Question: My problem is on this image:

I have this problem with Xcode 6 and I would like to know if there is a way to solve this problem programmatically... I would like to write a code which adapt my view controller to all devices... Is it possible??
(I already tried auto layout manually but I am really bad)...
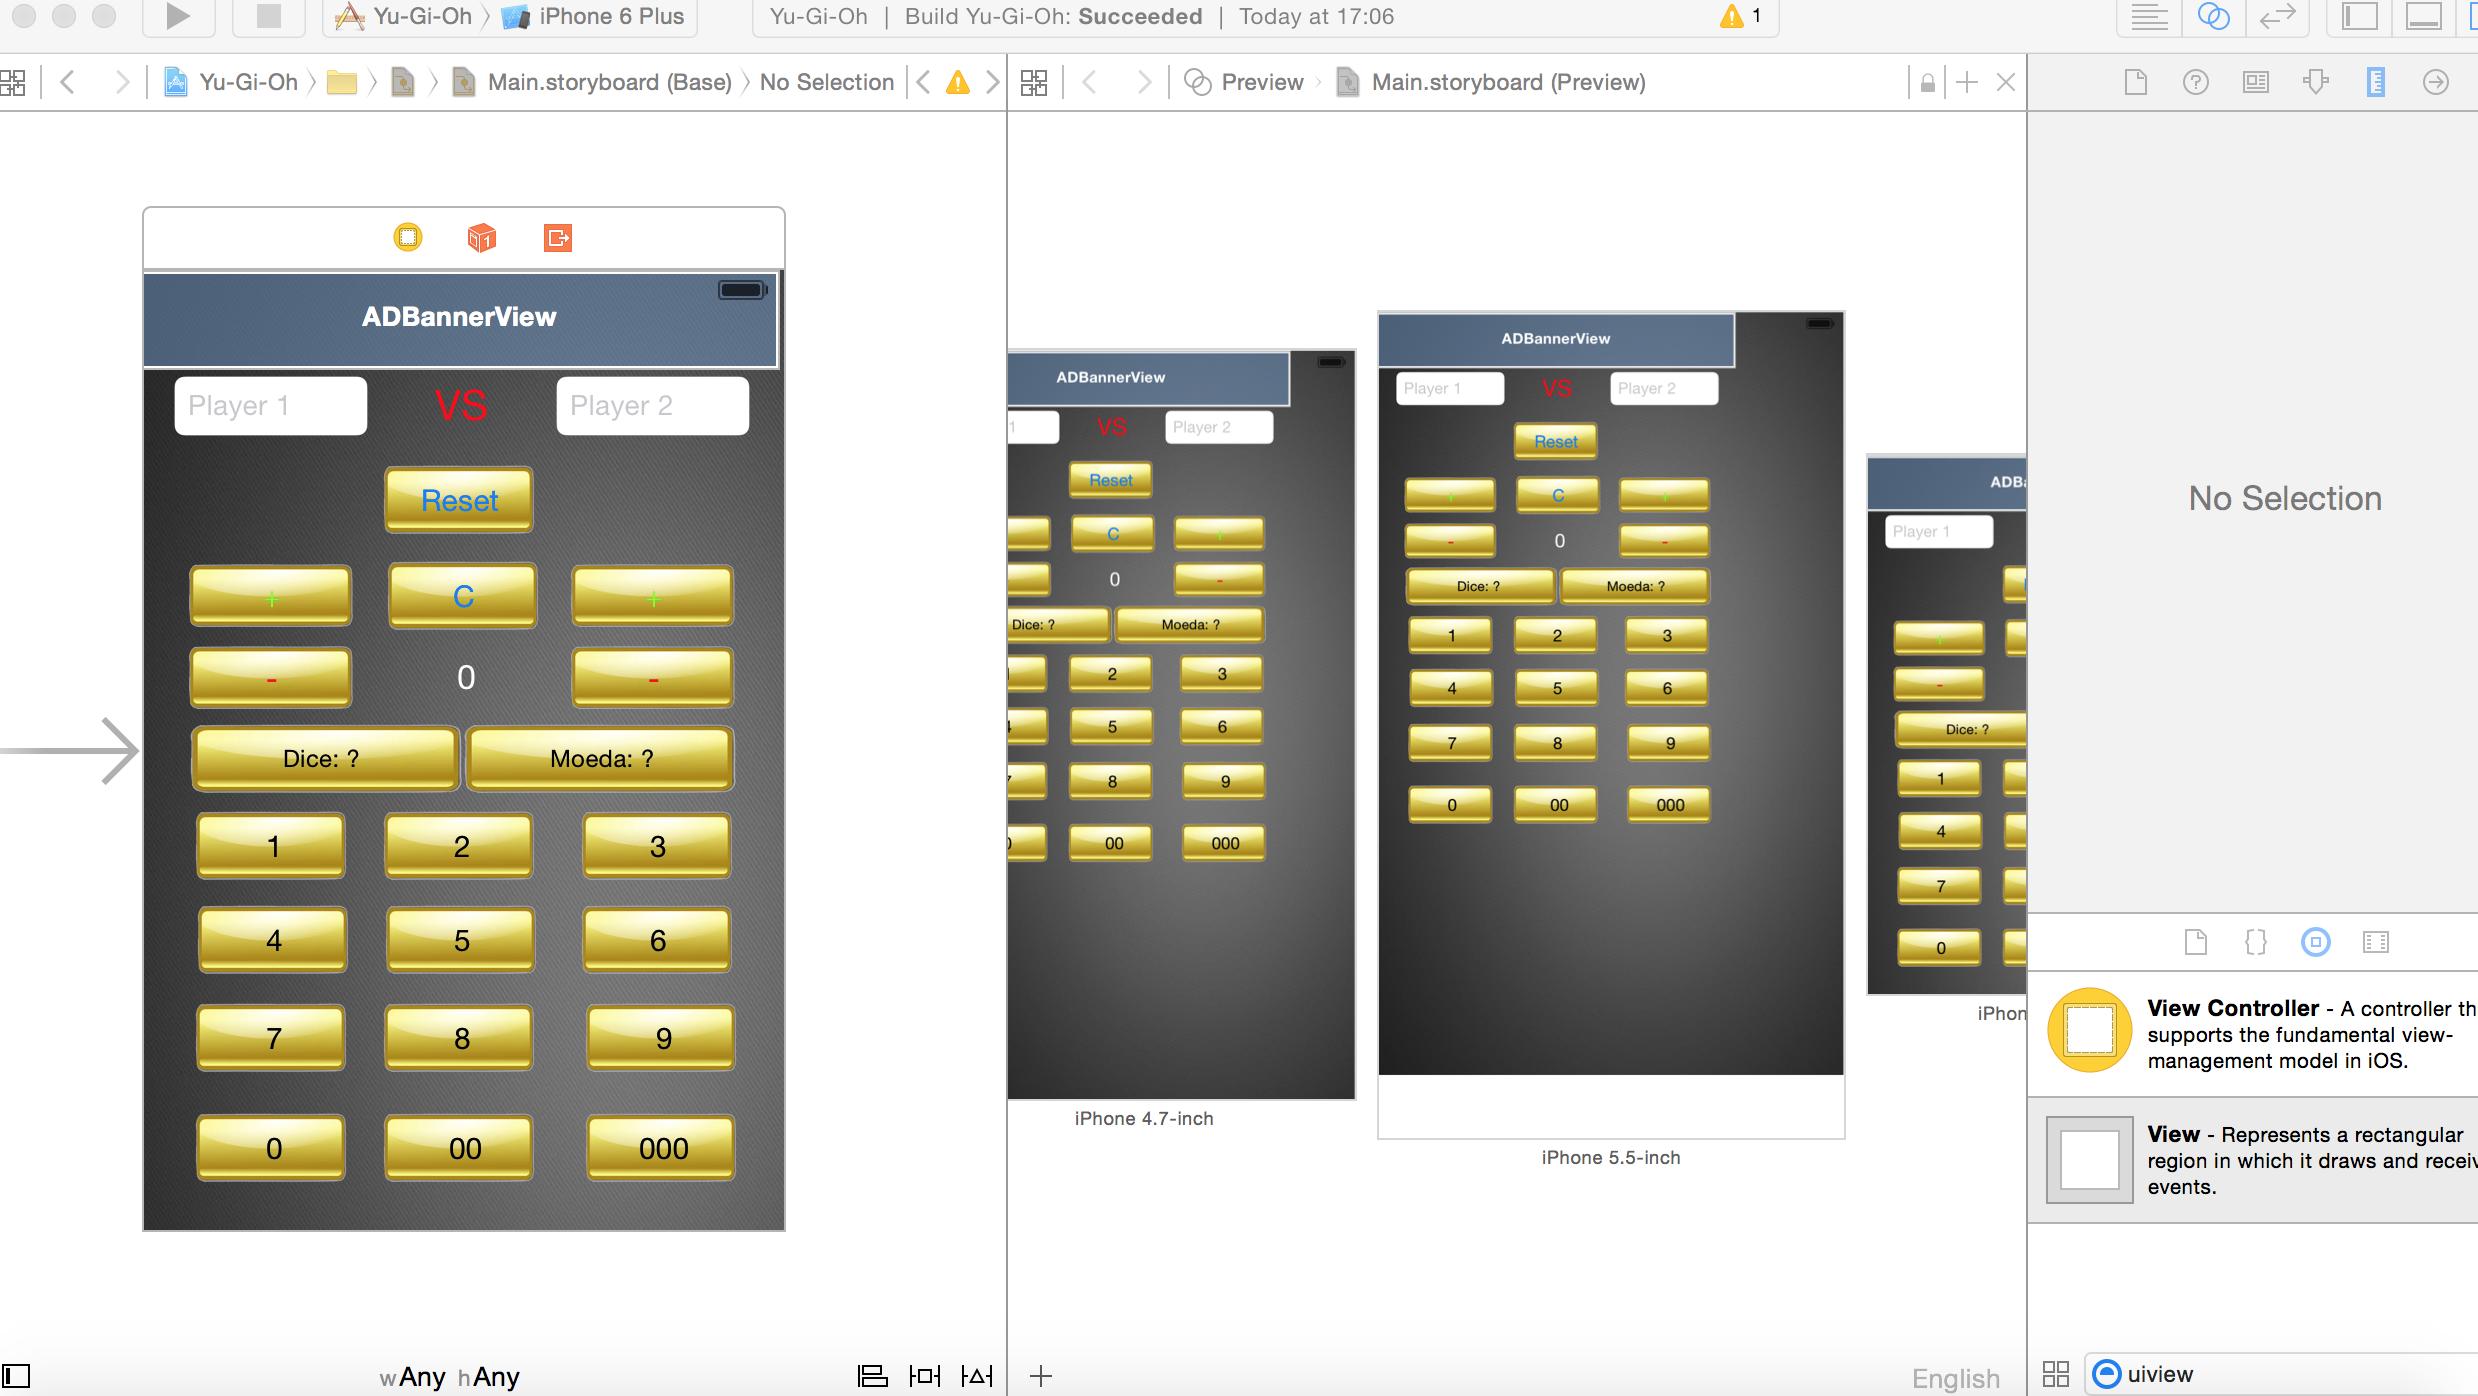
Answer: Seems like you've implemented too strict constraints. As I see on screenshot, you've probably set a strong width constraint for your buttons and inputs instead of equal widths or equal spacing between each other. Make your constrains more flexible. Prefer '>=','<=' constraints, equal widths constraints, leading/trailing constraints. You will need more of them in comparison to strict ones, but you'll get a true adaptive layout.
To get flexible equal spacing between views, you might find helpful a conception of spacer views. In short, place a transparent UIView and set some constraints to it. To know more, read <URL>.
As an example of equally arranged buttons take a look at this screenshot:

This is done with a little bit complex, but understandable constraints set:
All the buttons has the equal widths constraints for each other. All spacer views has equal width constraints on each other. Each spacer view has leading/trailing constrains to buttons or parent view leadings/trailings.
With iOS 9 you have a few more options:
- 'UILayoutGuide'- 'UIStackView'
I suggest you to watch new WWDC 2015 videos, "Mysteries of Auto Layout",<URL>